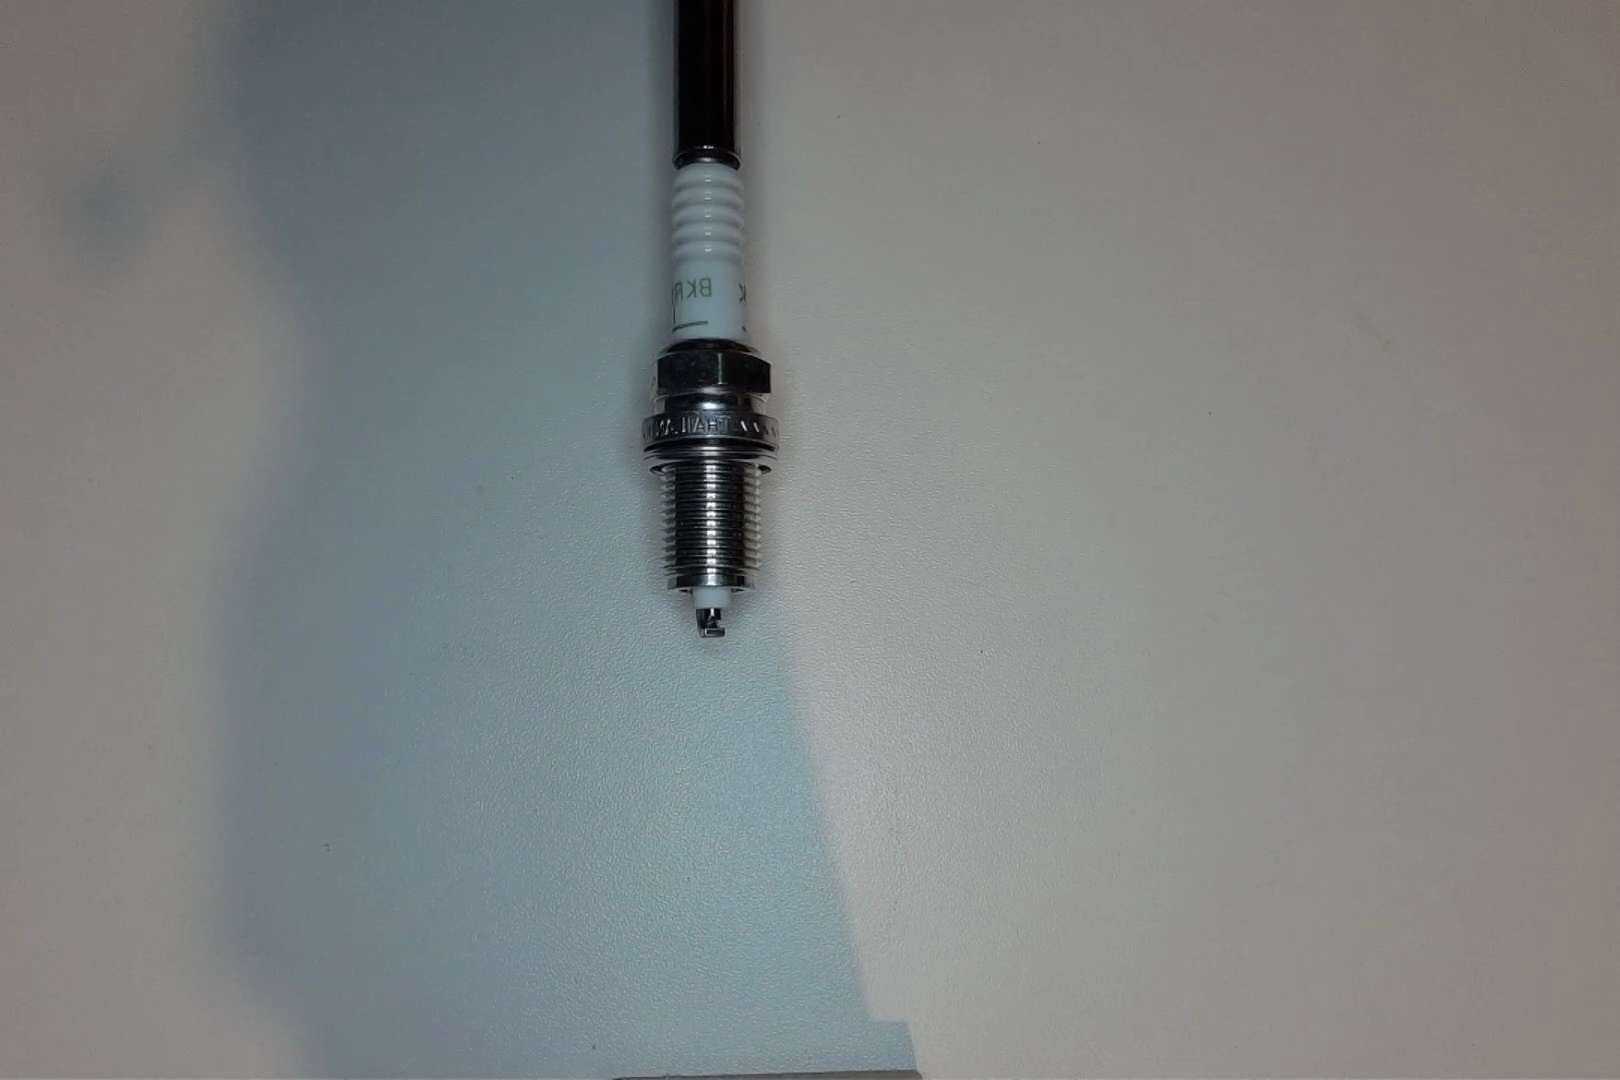
Label: no anomaly